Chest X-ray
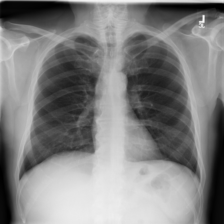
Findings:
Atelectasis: negative
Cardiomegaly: negative
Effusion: negative
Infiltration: negative
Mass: negative
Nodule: negative
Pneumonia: negative
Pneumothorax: negative
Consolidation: negative
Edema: negative
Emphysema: negative
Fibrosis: negative
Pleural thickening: negative
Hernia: negative